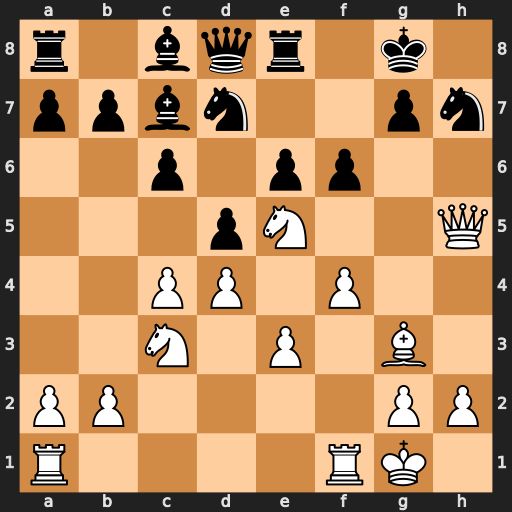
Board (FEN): r1bqr1k1/ppbn2pn/2p1pp2/3pN2Q/2PP1P2/2N1P1B1/PP4PP/R4RK1
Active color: w
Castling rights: -
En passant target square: -
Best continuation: Qf7+ Kh8 Ng6#